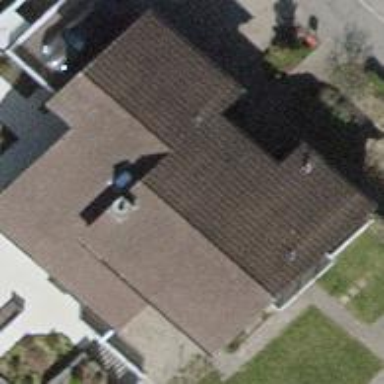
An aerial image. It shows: Detached building with tiled roof.